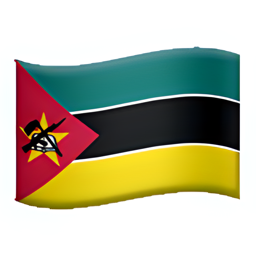
Name: flag for mozambique
Emoji: 🇲🇿
Group: Flags
Sub-group: country-flag